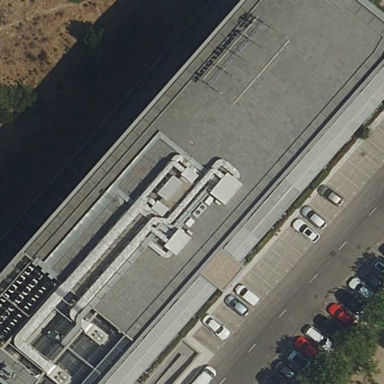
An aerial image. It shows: Part of building.